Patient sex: F
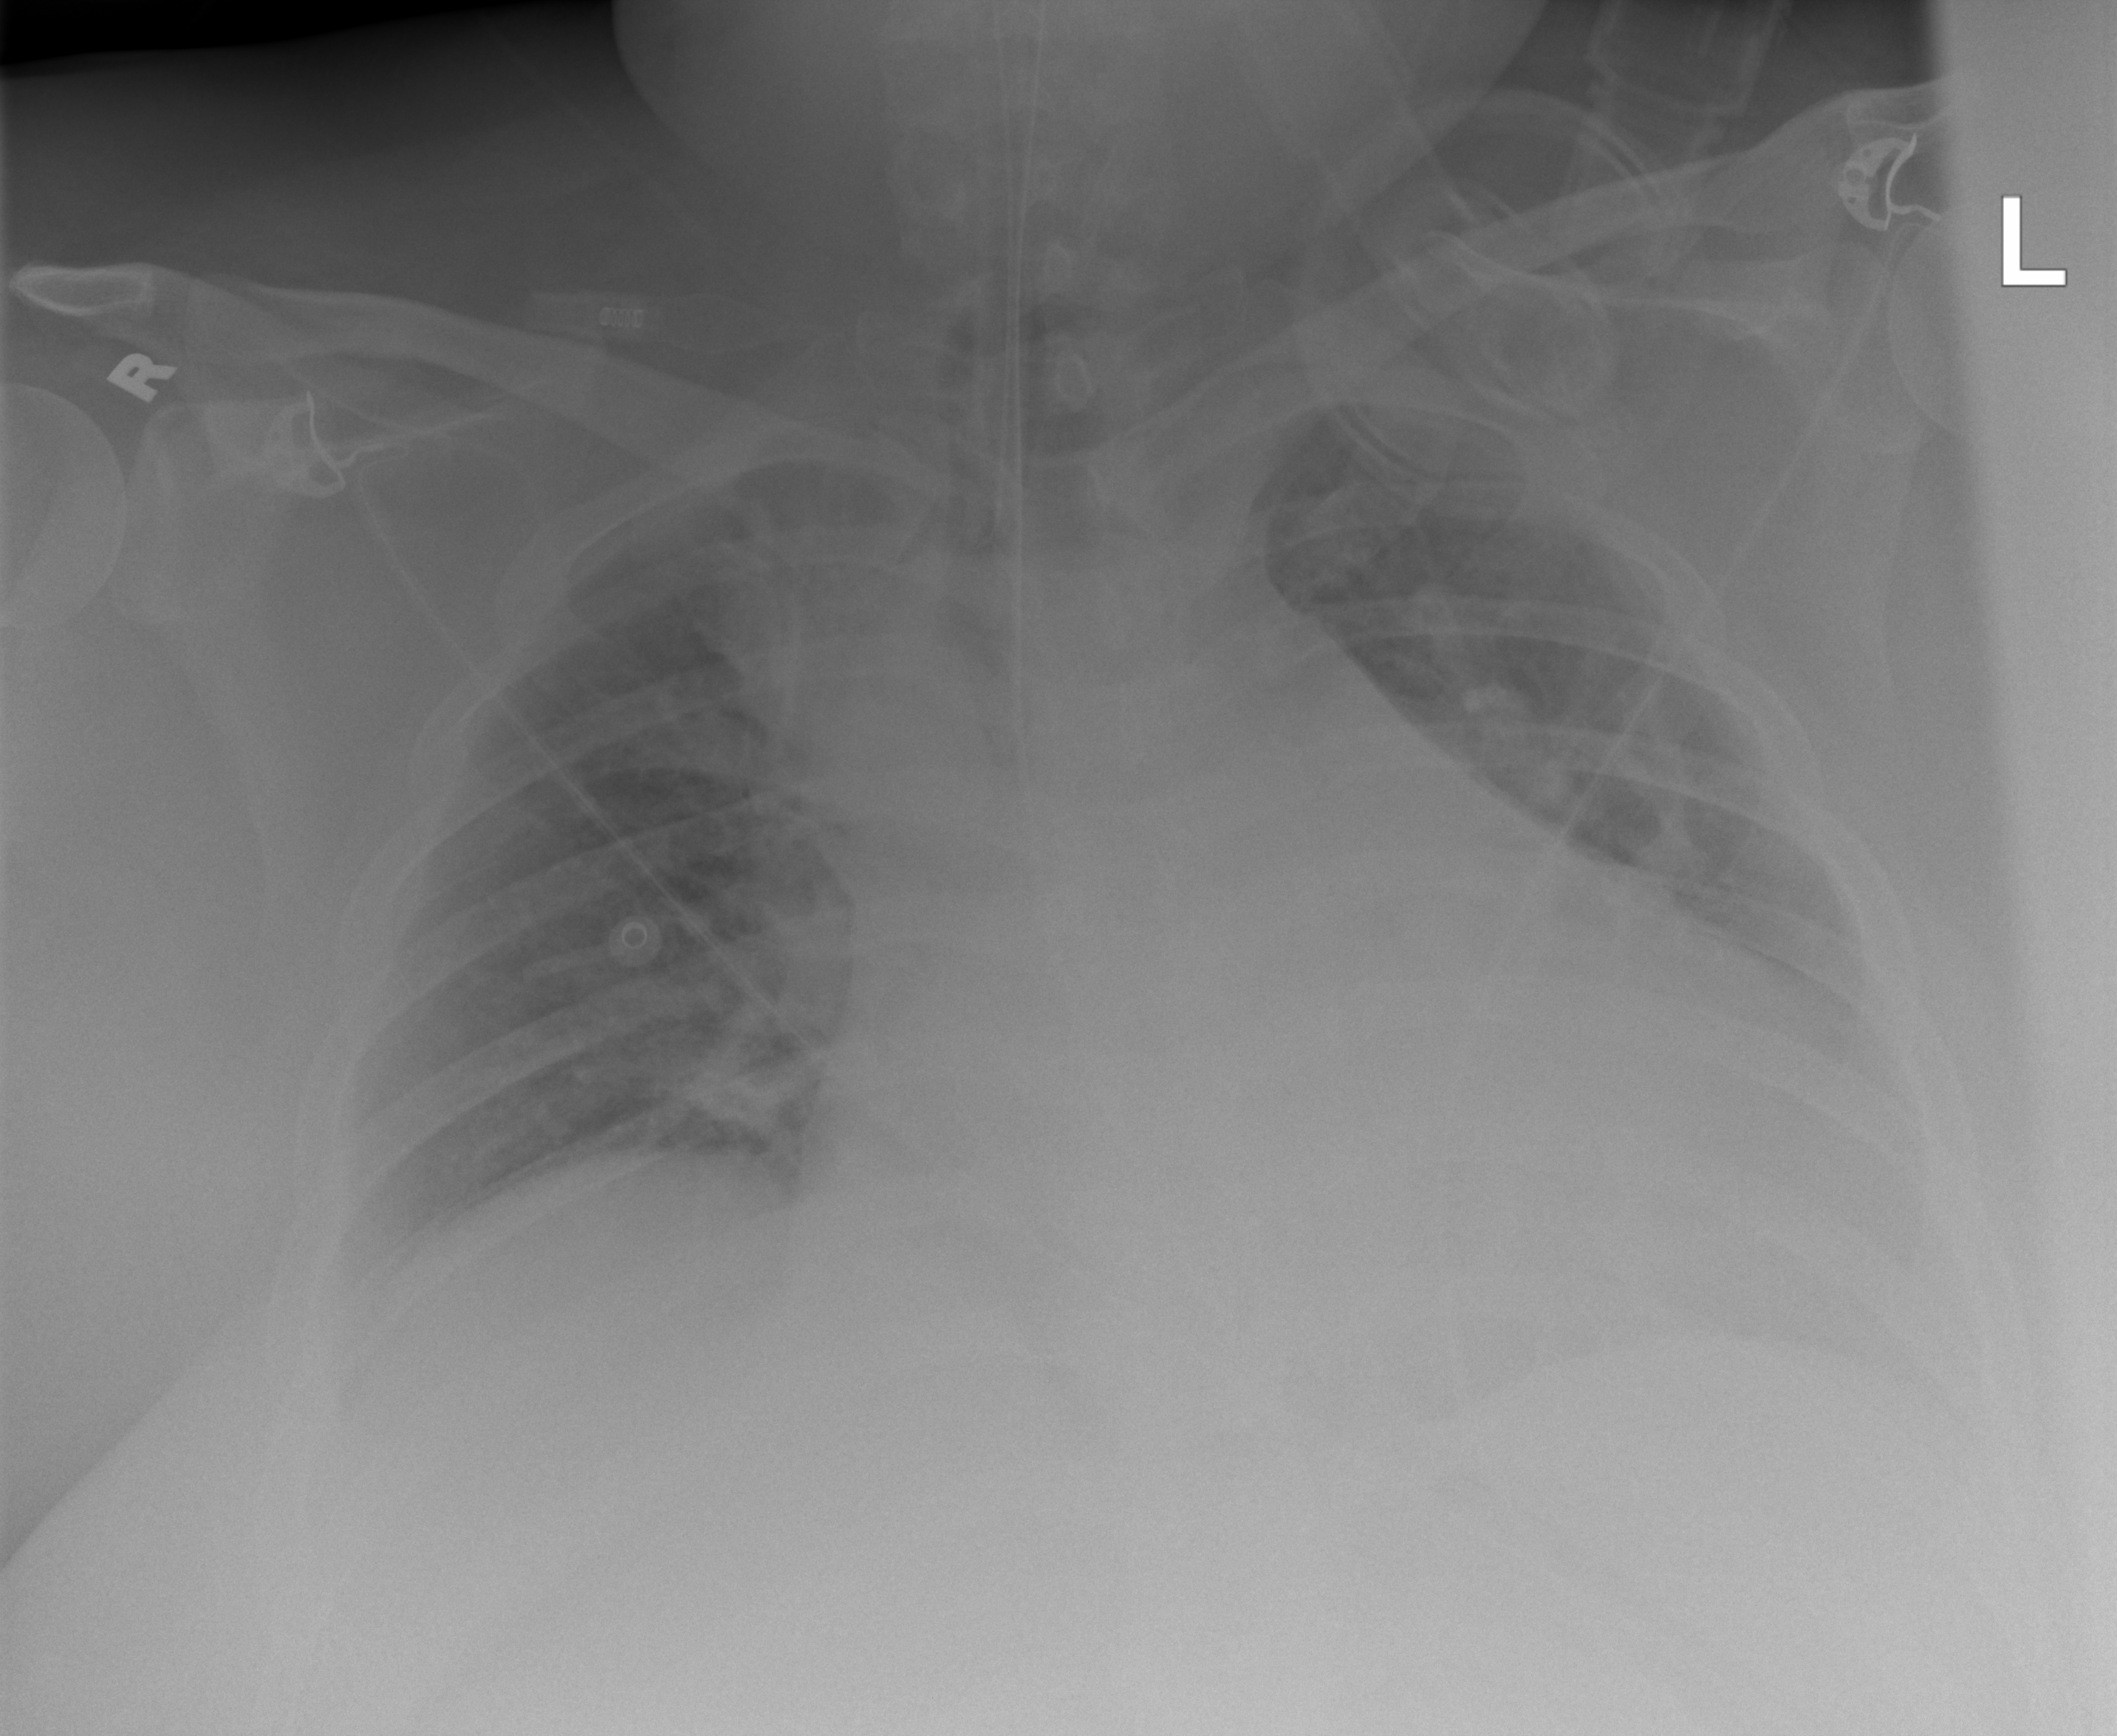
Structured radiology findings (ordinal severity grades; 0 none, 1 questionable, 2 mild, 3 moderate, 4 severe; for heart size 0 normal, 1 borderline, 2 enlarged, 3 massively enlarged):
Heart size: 3
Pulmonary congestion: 2
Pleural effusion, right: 3
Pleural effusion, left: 3
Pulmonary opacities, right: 2
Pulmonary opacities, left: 0
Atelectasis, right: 2
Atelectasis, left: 2